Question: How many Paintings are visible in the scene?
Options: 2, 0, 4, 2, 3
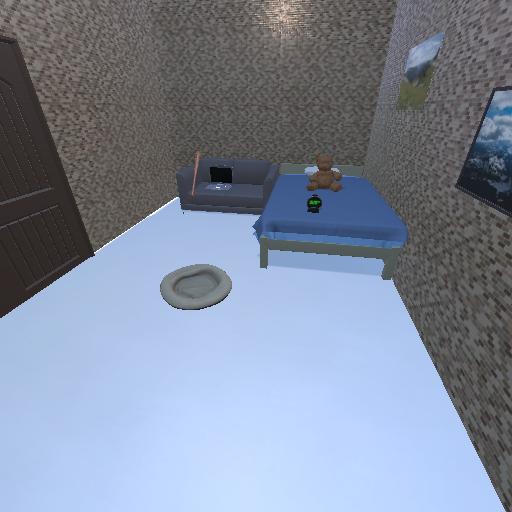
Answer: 2